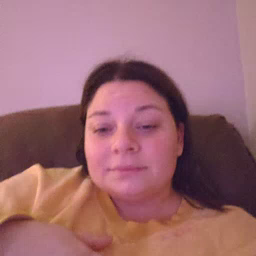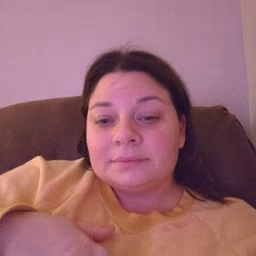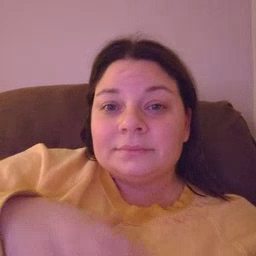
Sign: mitten